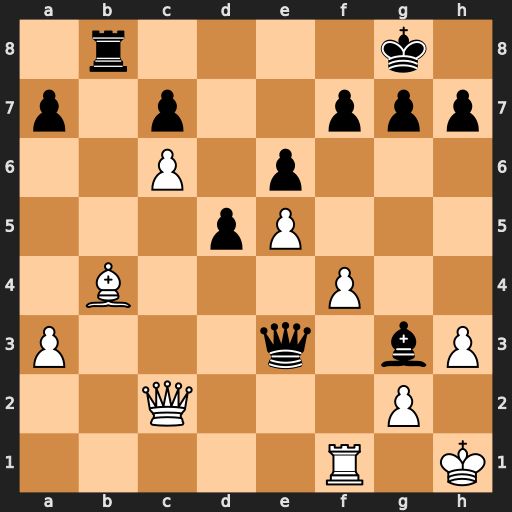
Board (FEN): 1r4k1/p1p2ppp/2P1p3/3pP3/1B3P2/P3q1bP/2Q3P1/5R1K
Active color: w
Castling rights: -
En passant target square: -
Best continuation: Rf3 Qd4 Rxg3